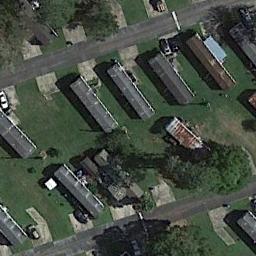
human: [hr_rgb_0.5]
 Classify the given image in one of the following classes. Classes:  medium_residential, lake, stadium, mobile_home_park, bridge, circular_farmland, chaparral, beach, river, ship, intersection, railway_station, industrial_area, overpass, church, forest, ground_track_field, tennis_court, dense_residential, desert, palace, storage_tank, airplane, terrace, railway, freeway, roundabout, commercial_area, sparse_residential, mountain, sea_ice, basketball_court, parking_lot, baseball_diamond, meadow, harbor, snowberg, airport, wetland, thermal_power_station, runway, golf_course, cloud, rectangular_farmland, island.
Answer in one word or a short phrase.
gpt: mobile_home_park